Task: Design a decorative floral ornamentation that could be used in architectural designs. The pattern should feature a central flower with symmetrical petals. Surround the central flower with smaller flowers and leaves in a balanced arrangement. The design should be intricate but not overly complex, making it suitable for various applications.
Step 1823:
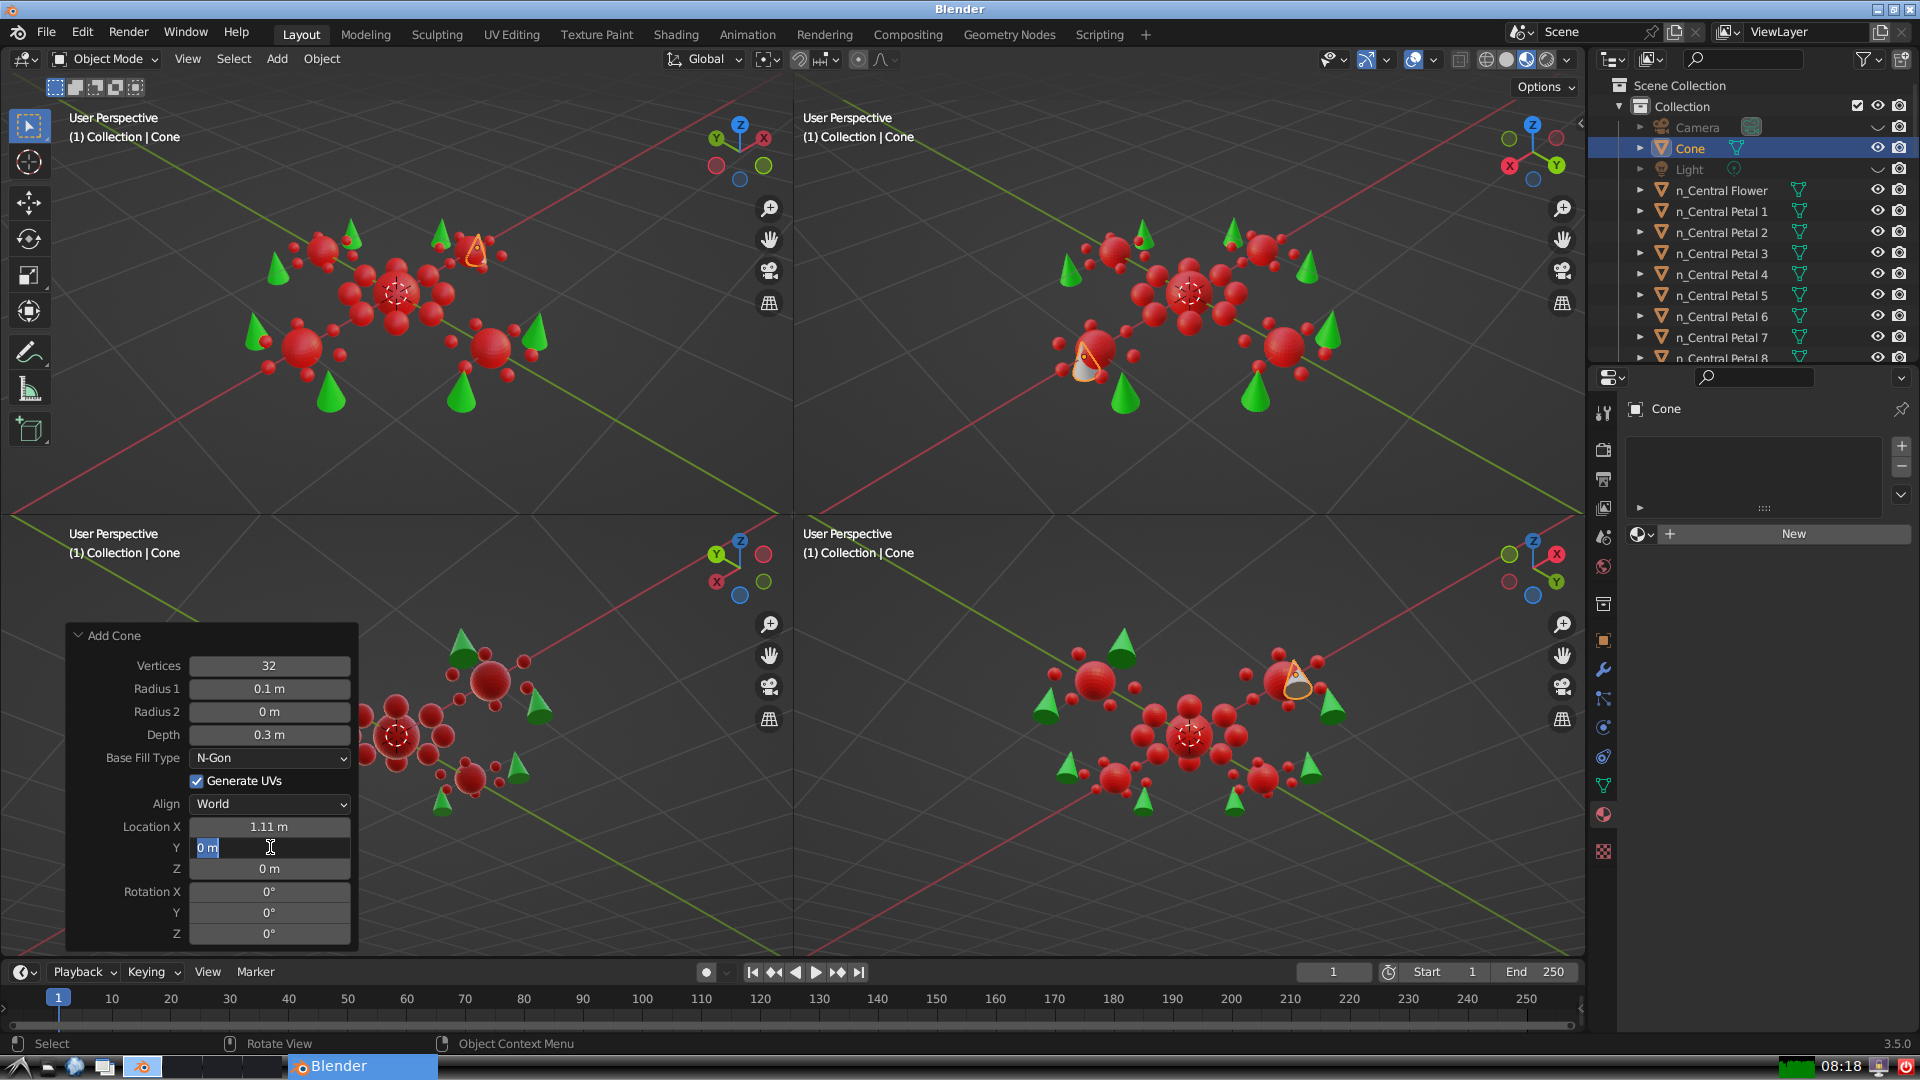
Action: input_text: -0.4592201188381084